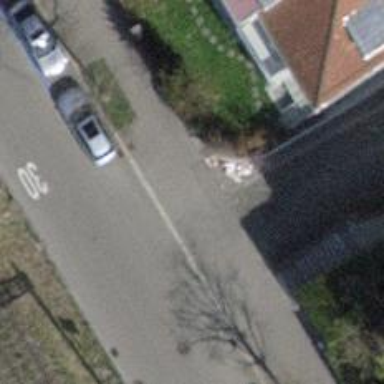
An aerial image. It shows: Unmarked crossing with traffic calming table on the road.